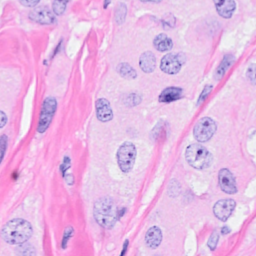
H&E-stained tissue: Breast